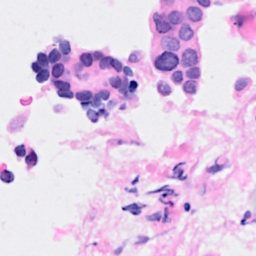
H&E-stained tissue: Breast